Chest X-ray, AP view. Patient: 39 years old, sex F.
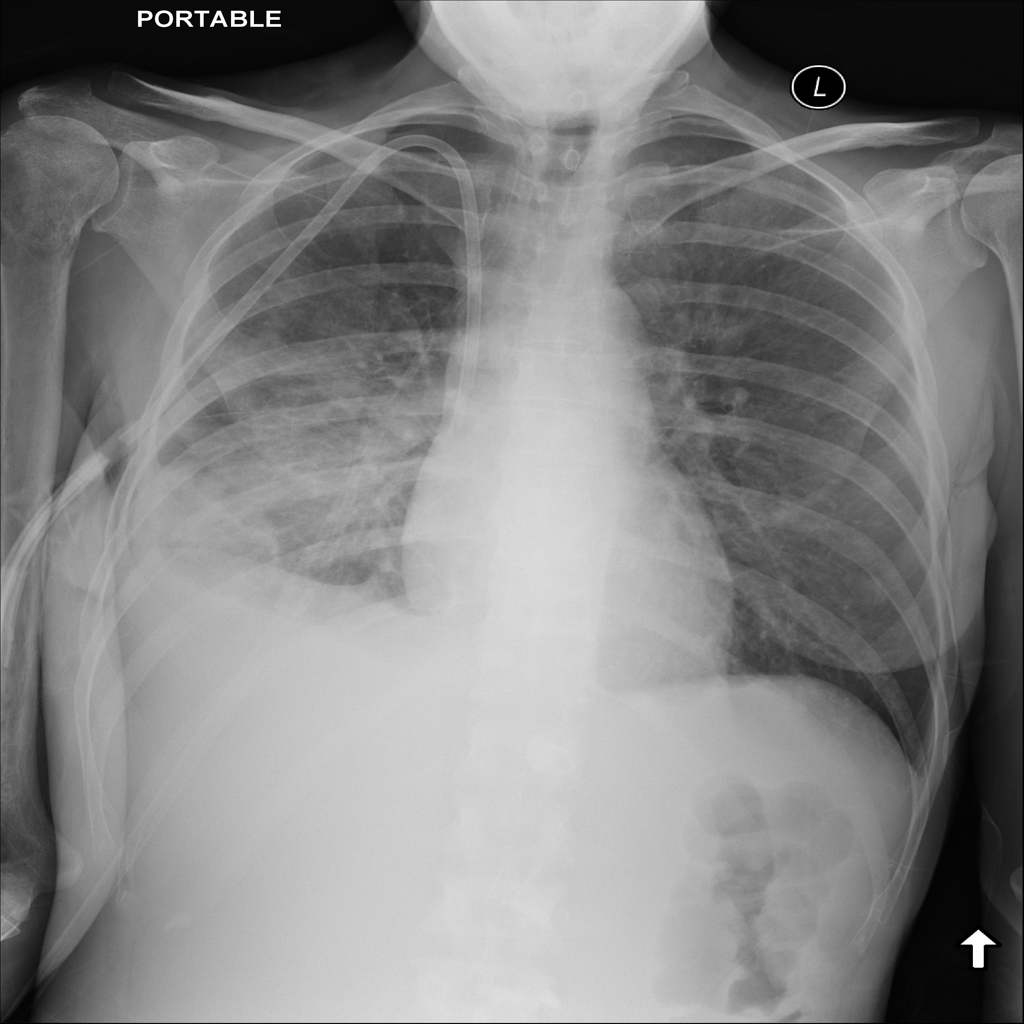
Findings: Edema, Effusion, Infiltration